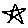
Label: star